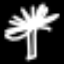
Label: palm tree